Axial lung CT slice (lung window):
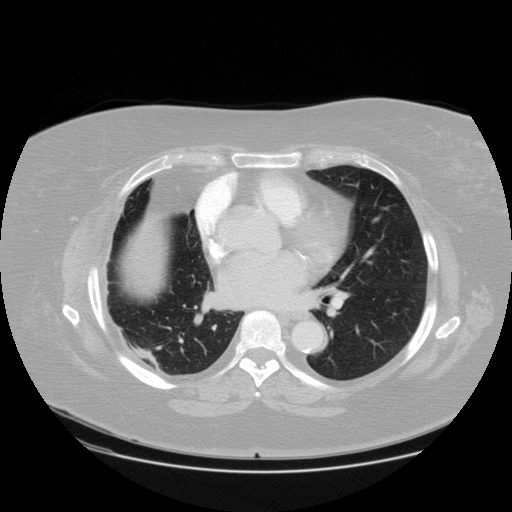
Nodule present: no